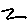
Label: zigzag